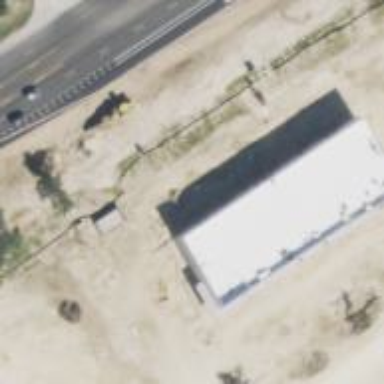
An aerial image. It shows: Commercial building.